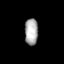
Tissue: prostate
Cell type: T cells
Senescence score: 0.3352
Nuclear area (px): 344
Mean DAPI intensity: 171.541